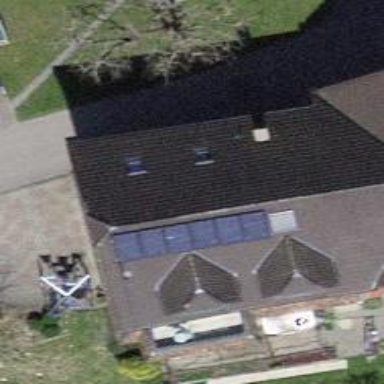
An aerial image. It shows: Solar power generator with photovoltaic panels.